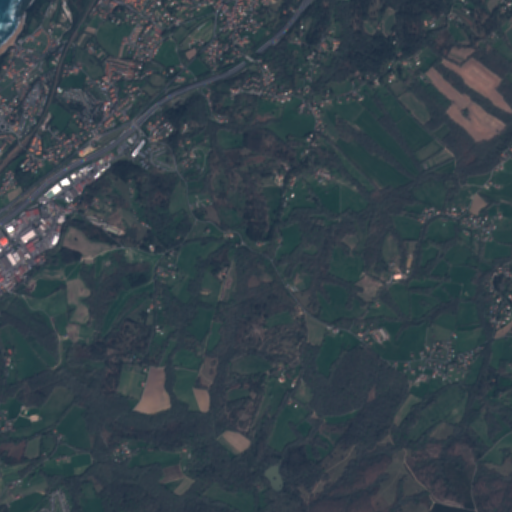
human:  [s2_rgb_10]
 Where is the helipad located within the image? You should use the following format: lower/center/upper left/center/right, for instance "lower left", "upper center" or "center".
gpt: The helipad is located in the upper left of the image.
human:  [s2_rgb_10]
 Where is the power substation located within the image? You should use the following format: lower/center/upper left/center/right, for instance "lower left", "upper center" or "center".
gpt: The power substation is located in the upper left of the image.
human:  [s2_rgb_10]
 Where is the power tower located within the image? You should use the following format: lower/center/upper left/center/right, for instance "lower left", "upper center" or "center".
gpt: The power tower is located in the upper left of the image.
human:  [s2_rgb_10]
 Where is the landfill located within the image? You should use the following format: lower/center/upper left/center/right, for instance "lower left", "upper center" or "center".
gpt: There is no landfill in the image.